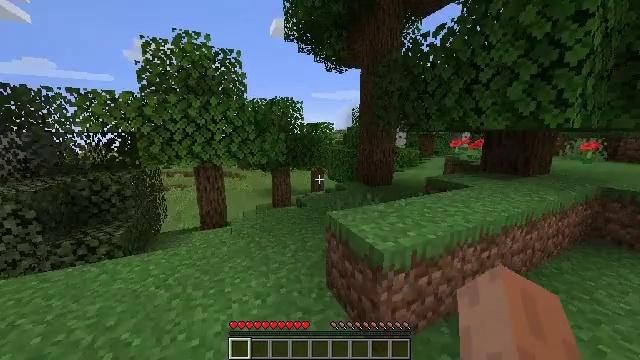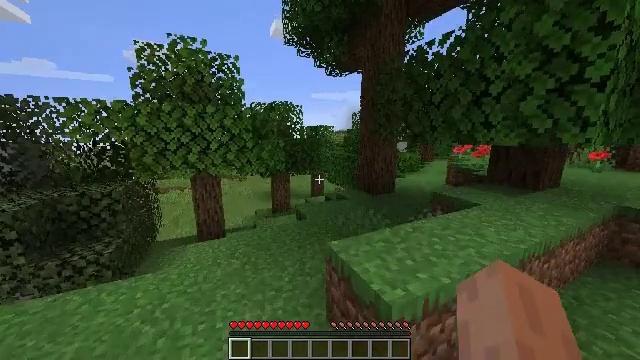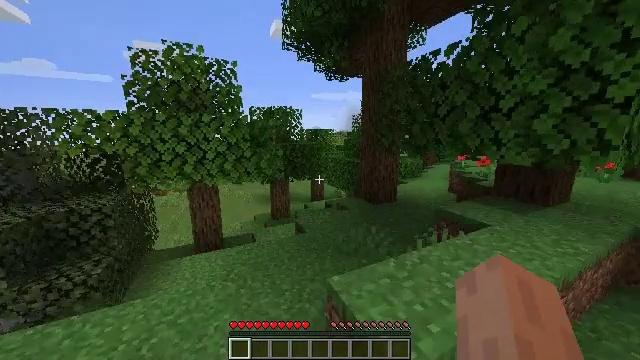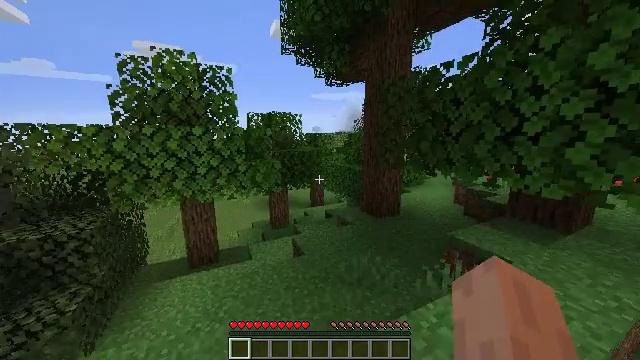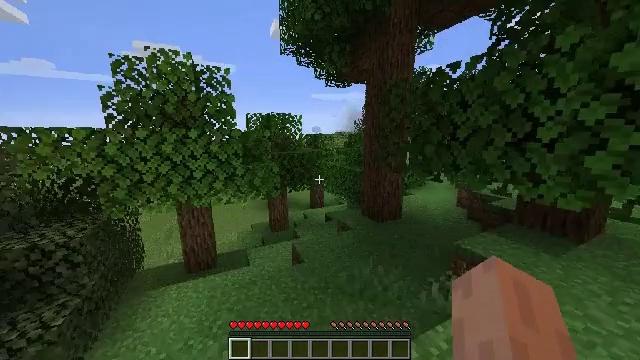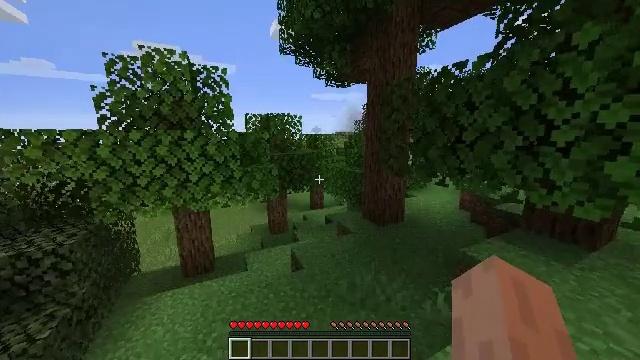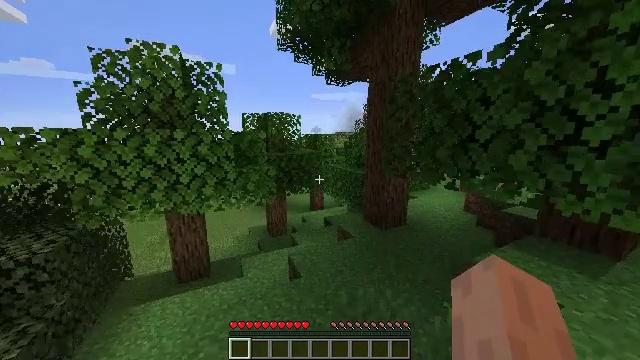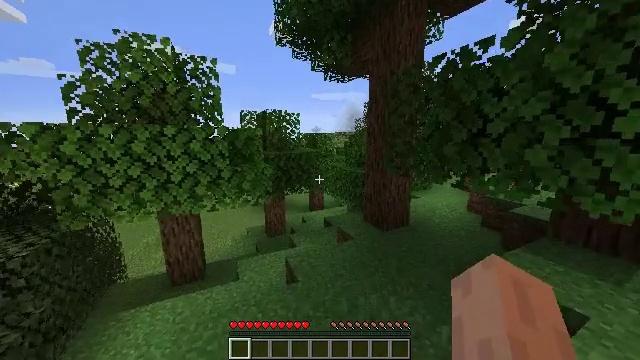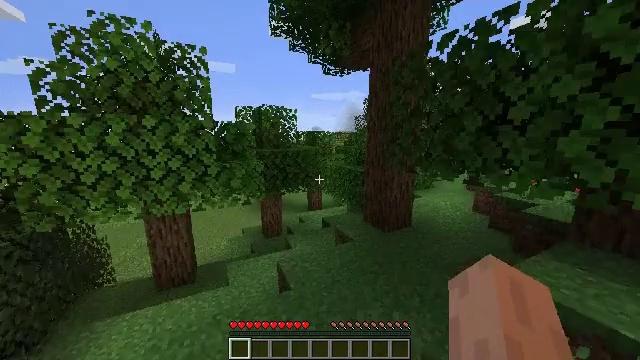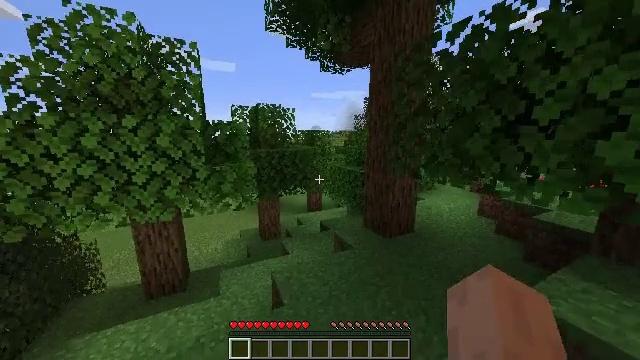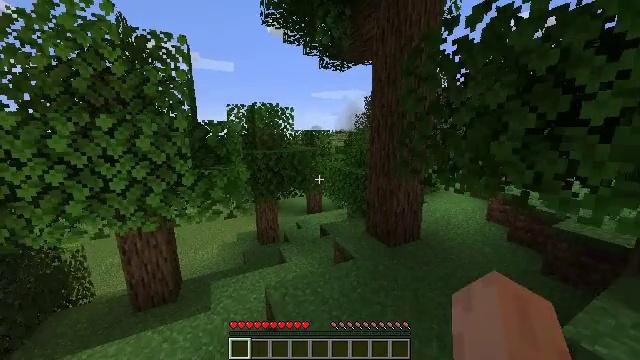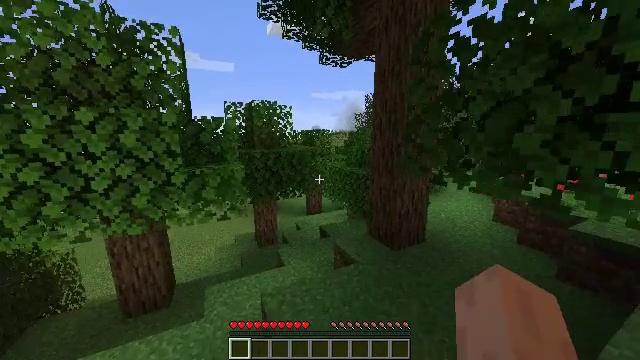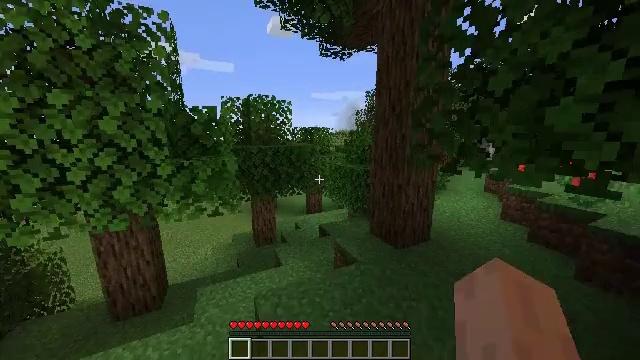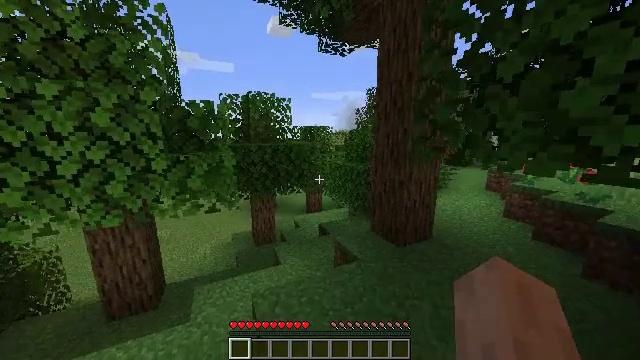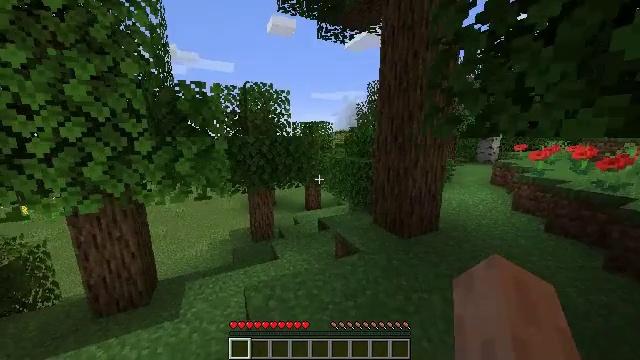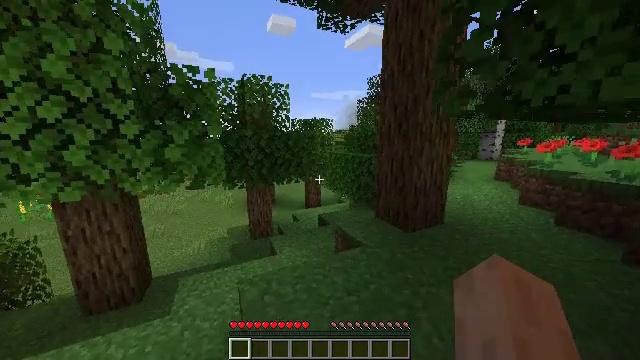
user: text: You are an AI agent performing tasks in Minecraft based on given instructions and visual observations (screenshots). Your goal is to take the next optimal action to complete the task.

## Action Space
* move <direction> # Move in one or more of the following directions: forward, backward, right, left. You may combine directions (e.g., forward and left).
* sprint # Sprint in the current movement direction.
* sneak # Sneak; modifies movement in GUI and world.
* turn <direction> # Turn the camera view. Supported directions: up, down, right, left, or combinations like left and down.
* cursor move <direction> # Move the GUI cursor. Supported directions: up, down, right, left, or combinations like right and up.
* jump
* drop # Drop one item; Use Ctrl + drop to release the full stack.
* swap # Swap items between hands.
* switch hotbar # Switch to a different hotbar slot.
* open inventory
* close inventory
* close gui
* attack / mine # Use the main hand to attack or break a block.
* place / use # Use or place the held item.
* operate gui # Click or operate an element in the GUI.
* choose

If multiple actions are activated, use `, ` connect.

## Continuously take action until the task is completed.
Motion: motion action
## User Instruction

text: Retrieve oak planks from the wooden block.
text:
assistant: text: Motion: move forward, attack / mine, jump
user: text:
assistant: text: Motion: move forward, attack / mine, jump
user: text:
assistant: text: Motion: move forward, attack / mine, jump
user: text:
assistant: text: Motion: move forward, attack / mine
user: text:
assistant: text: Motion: move forward and move right, attack / mine
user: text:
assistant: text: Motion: move forward and move right, attack / mine
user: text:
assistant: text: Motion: move forward and move right, attack / mine
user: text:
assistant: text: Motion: move forward and move right, attack / mine
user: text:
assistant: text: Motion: move forward, attack / mine
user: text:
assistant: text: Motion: move forward, attack / mine
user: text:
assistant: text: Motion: move forward, attack / mine
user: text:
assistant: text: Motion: move forward, attack / mine
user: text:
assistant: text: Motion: move forward, attack / mine
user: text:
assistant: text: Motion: move forward, attack / mine
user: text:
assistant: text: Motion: move forward, attack / mine
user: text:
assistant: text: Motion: move forward, attack / mine
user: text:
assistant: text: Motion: move forward, attack / mine
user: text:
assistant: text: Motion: move forward, attack / mine
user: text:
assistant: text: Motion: move forward, turn left, attack / mine
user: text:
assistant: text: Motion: move forward, attack / mine
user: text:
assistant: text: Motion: move forward, turn left, attack / mine
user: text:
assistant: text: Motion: move forward, turn left, attack / mine
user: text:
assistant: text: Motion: move forward, turn left, attack / mine
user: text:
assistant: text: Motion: move forward, turn left, attack / mine
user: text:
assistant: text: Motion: move forward, turn left, attack / mine
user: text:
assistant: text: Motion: move forward, turn left, attack / mine
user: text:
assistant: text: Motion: move forward, turn left, attack / mine
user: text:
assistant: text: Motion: move forward, turn left, attack / mine
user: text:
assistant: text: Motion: move forward, turn left, attack / mine
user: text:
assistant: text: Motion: move forward, turn left, attack / mine